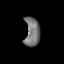
Tissue: prostate
Cell type: T cells
Senescence score: 0.2188
Nuclear area (px): 424
Mean DAPI intensity: 116.639